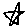
Label: star